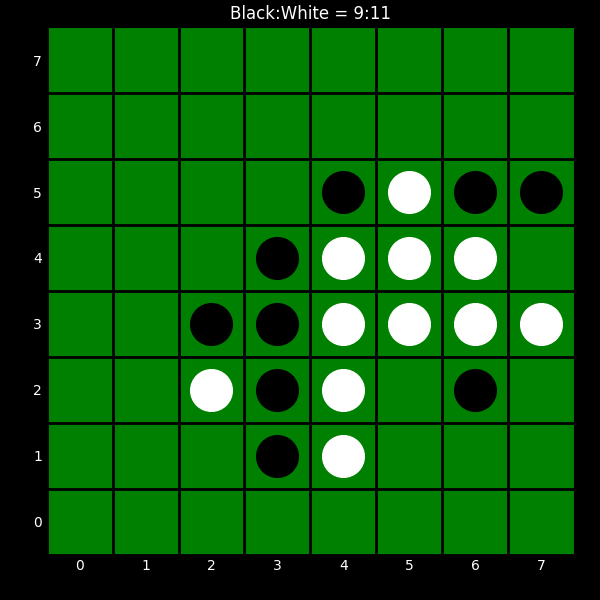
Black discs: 9
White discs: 11